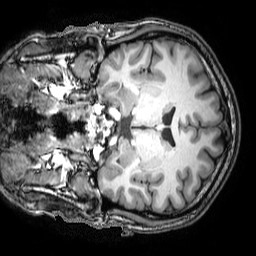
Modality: T1w
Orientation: sagittal
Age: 28
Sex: male
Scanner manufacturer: philips
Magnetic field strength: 3 T
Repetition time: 8.148 s
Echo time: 3.737 s